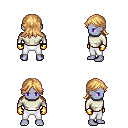
a pixel art fantasy rpg character, male body template, dark elf, purple skin, white long-sleeve shirt, white pants, light blonde loose hair, gold gloves, four views (front, back, left, right), 2x2 character sprite sheet, small pixel art, hard edges, no anti-aliasing